Question: I've just installed a Symfony Standard Application from scratch, and the layout is broken:

I've already did a bunch of stuff, such as clearing cache, changing directory permissions and etc, and nothing seems to work.
Does anyone have any idea?
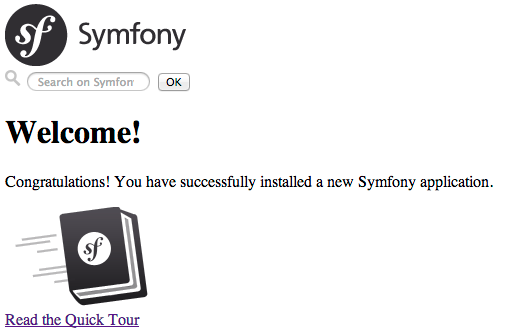
Answer: I'm referencing Daniel's other <URL> yesterday.
The cause for the problem was a misconfiguration of his nginx webserver. The stylesheets were served by nginx but did not include the correct mime-type for css files and were therefore ignored by the browser.
You need to make sure your 'nginx.conf' actually includes the correct mime-types.
'''
http {
include conf/mime.types;
# ...
}
'''
... or ...
'''
types {
# ...
text/css css;
}
'''
Make sure you have included this in your 'httpd.conf' and enabled mod_mime.
'''
AddType text/css .css
'''